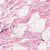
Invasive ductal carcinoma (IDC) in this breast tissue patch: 0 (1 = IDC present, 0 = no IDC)